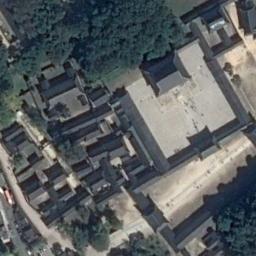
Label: palace